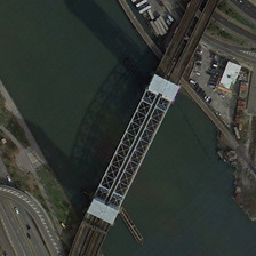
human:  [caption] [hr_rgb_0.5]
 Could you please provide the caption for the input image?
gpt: There is a glittering building on a bridge with a road at one end and a parking lot at the other.

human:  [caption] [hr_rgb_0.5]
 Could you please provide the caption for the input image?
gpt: There are glittering buildings on the bridge. There is a road at one end of the bridge and a parking lot at the other end.

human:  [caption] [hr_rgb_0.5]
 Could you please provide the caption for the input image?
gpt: There are glittering buildings on a bridge, one end is a road and the other end is a parking lot.

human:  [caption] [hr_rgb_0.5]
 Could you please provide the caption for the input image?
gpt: There are sparkling buildings on the bridge, with roads at one end and parking lots at the other end.

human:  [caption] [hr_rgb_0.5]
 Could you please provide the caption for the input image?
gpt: There is a bright building on the bridge. One end of the bridge is a road and the other end is a parking lot.